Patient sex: F
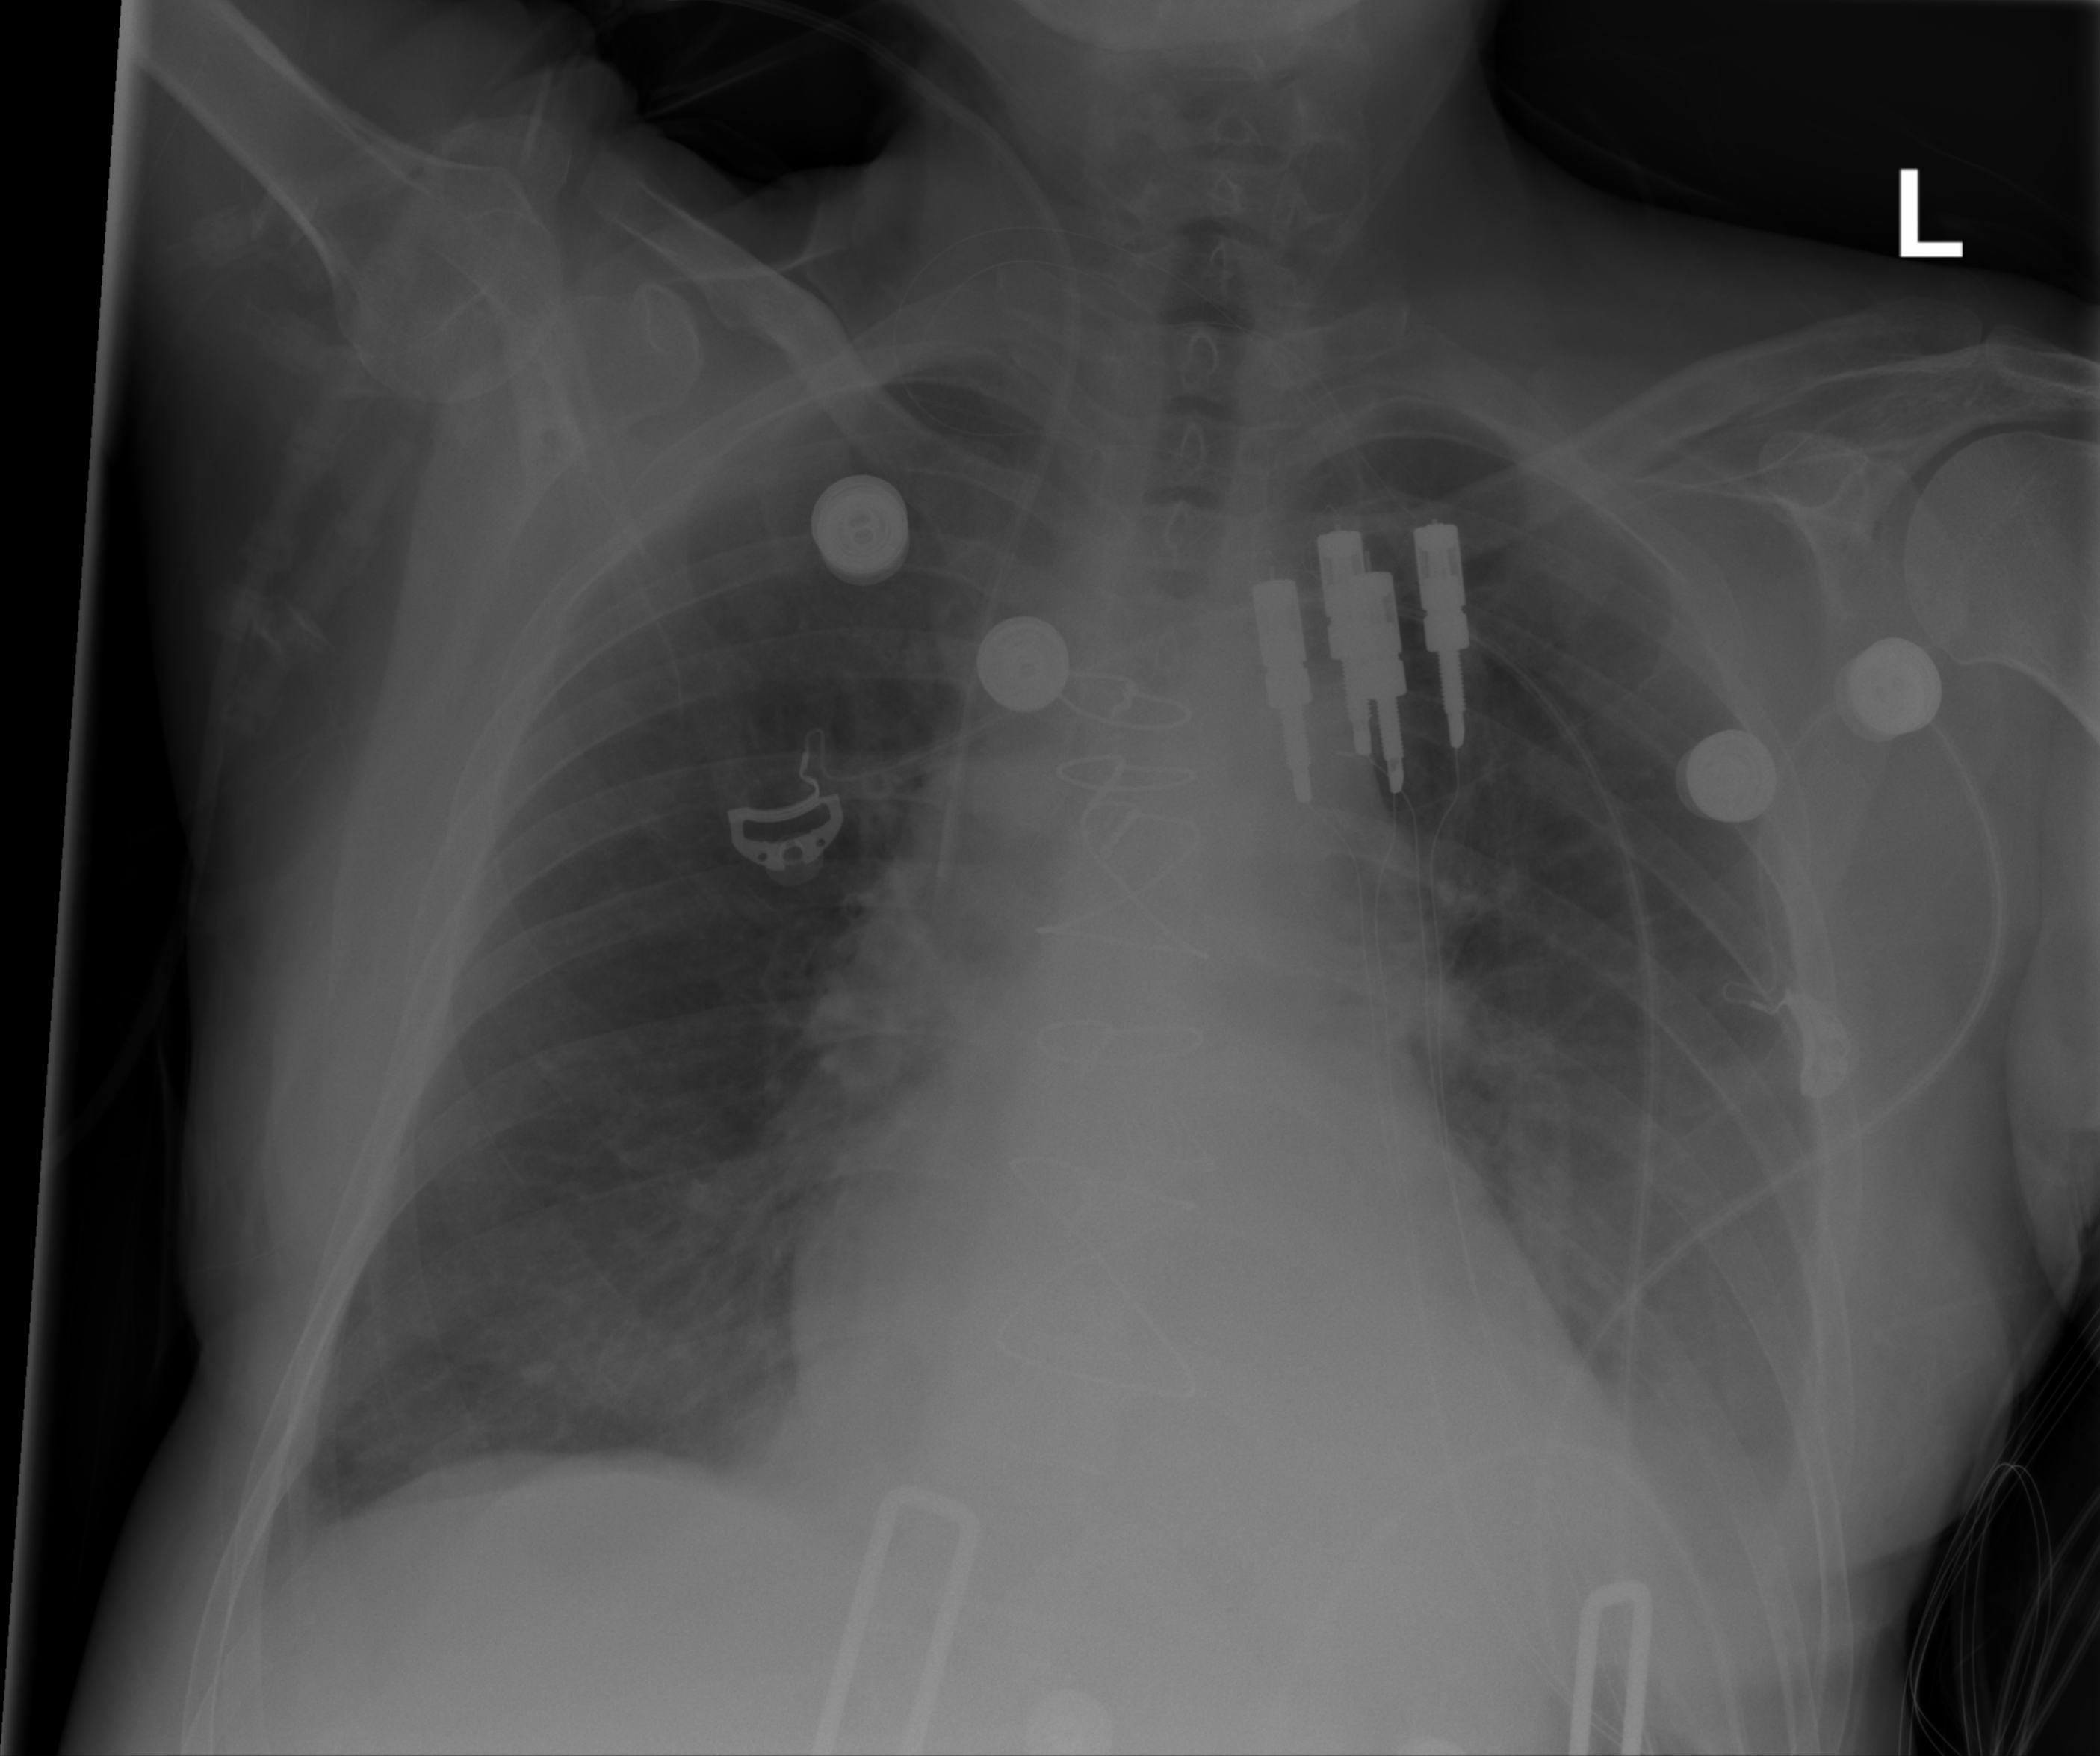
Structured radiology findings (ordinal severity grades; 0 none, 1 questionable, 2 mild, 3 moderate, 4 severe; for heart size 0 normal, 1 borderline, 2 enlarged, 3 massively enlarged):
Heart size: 0
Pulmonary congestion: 0
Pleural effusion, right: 1
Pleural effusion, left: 2
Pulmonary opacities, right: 0
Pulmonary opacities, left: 0
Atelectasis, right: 0
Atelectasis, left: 2